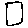
Label: square